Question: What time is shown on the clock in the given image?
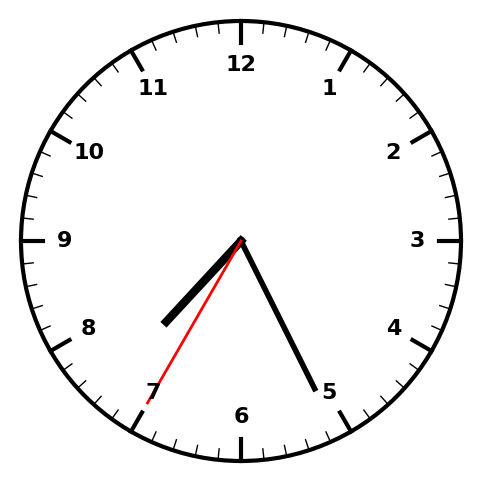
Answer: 07:25:35